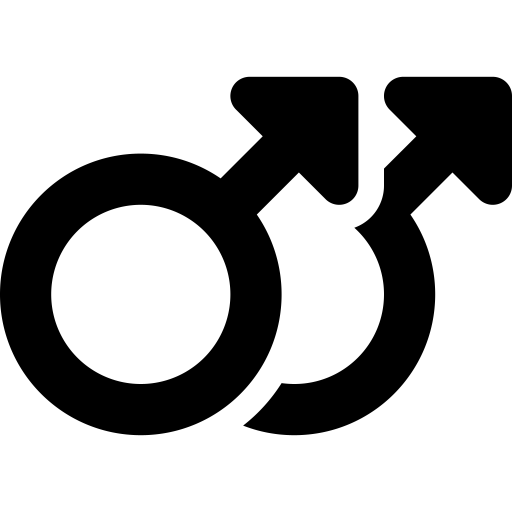
Tags: icon, FontAwesome, fa-icon, solid, mars, double